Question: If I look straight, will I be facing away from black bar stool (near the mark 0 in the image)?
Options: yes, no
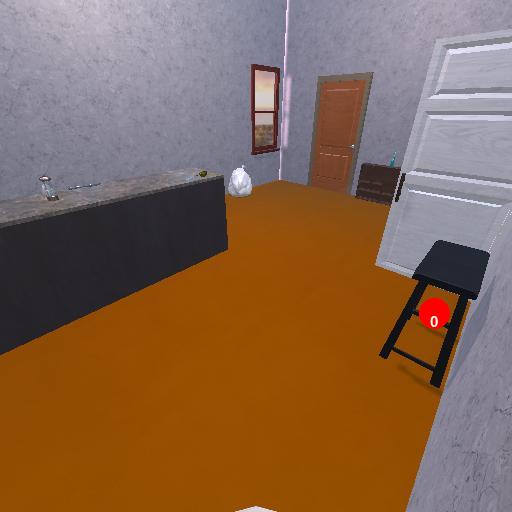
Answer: yes